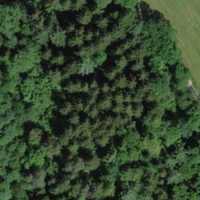
EUNIS habitat code: 44
Species observed at this site:
Aegopodium podagraria